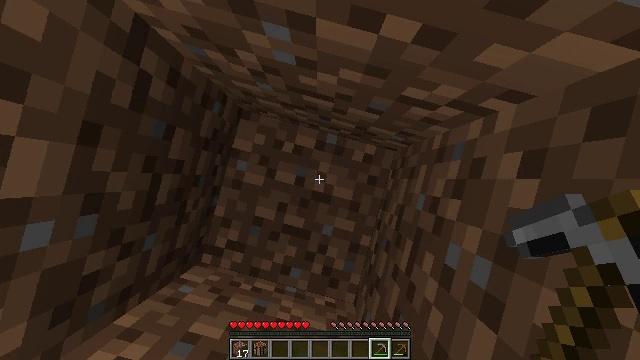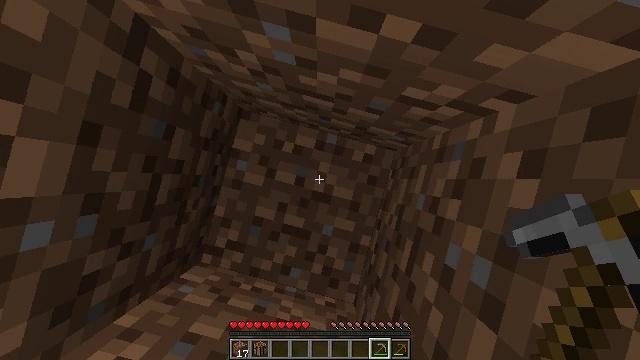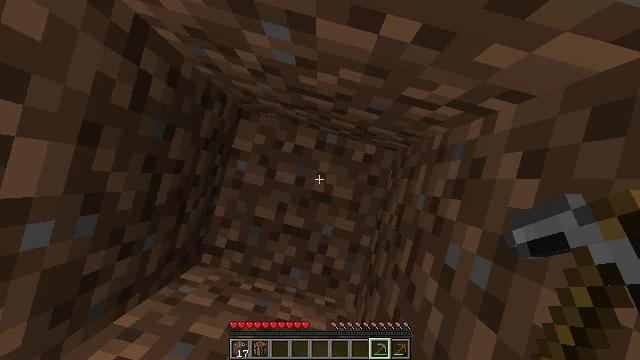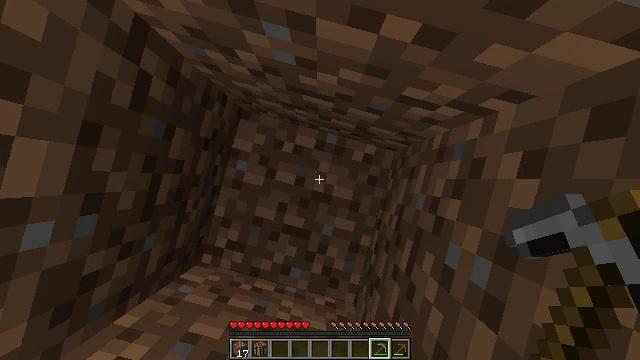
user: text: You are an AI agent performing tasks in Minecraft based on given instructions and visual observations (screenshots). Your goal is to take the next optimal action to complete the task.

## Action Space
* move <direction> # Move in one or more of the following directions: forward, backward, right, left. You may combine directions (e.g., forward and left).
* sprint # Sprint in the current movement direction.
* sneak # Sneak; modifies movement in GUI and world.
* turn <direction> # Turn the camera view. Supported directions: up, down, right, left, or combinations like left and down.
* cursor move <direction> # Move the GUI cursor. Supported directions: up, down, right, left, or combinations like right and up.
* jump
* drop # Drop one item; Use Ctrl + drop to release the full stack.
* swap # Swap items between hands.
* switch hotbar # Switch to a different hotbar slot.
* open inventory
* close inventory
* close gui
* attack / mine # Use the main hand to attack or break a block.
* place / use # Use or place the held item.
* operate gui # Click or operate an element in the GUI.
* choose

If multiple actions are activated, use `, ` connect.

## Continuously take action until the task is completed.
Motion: motion action
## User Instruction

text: Mine dirt from the ground.
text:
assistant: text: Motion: no_op
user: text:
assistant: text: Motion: no_op
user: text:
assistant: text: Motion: no_op
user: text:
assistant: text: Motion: no_op
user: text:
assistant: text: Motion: no_op
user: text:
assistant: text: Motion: no_op
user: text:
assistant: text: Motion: no_op
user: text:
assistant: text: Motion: no_op
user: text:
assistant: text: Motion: no_op
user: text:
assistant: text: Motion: no_op
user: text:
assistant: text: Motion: no_op
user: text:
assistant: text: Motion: no_op
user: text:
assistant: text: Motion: no_op
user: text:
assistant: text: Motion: no_op
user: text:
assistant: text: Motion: no_op
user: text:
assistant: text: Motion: no_op
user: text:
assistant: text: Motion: no_op
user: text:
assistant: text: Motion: no_op
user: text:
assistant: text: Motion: no_op
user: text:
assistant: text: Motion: no_op
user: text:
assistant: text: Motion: no_op
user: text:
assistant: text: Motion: no_op
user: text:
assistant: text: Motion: no_op
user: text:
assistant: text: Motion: no_op
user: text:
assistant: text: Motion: no_op
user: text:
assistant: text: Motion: no_op
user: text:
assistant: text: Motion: no_op
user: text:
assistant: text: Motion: no_op
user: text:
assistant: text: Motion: no_op
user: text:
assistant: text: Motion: no_op